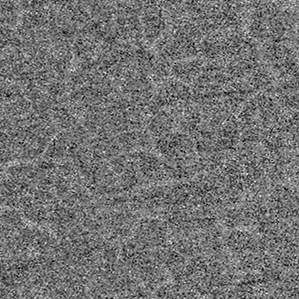
Label: frost